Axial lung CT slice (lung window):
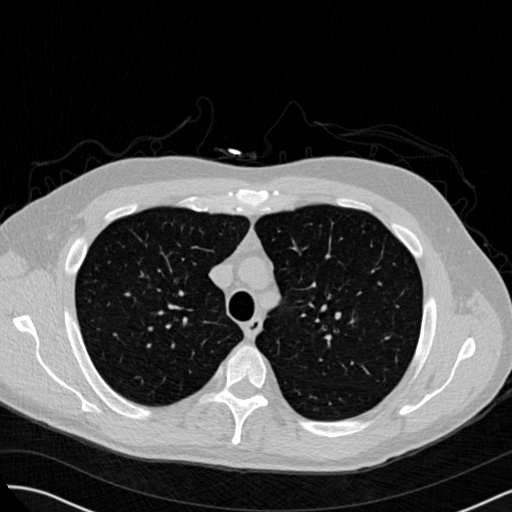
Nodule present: no